Question: Some ASP.NET controls have properties that allow you to browse for a URL like so:

How do I do that?
This is my property so far:
'''
[Category("Video Attributes")]
[Editor("System.Web.UI.Design.UrlEditor", typeof(System.Drawing.Design.UITypeEditor))]
public Uri VideoLocation
{
get { return _vidLocation; }
set { _vidLocation = value; }
}
'''
I can see and edit the property and if I type a URL myself, it works. But it sure would make life easier if I could browse for the URL. Better still would be if it could default to a specific folder.
Thanks in advance for your help!
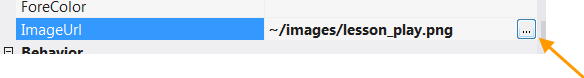
Answer: I figured it out. Just going to wrap up this question with example code
'''
private String _tutorialFile = "";
'''
...
'''
[Category("Linked Files")]
[UrlProperty(), Editor(typeof(System.Web.UI.Design.UrlEditor),
typeof(System.Drawing.Design.UITypeEditor))]
public String TutorialFile { get; set; }
'''